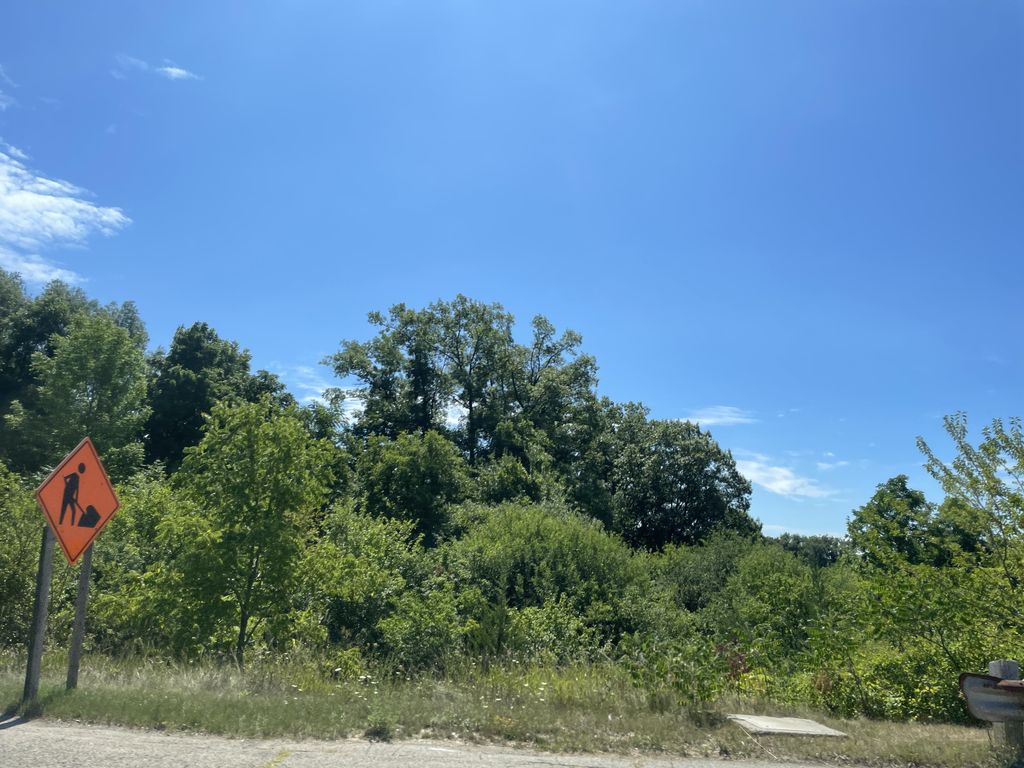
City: hamilton